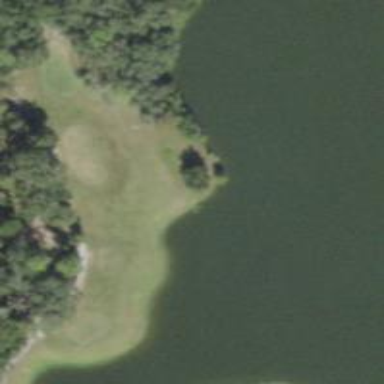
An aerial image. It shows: Water hazard on golf course. The hazard is natural water feature.